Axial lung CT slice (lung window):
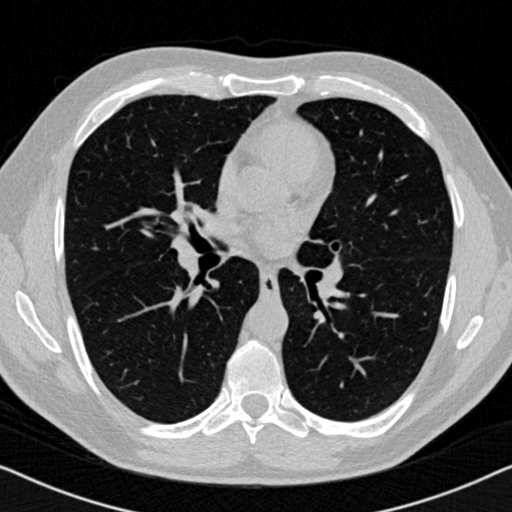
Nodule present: no